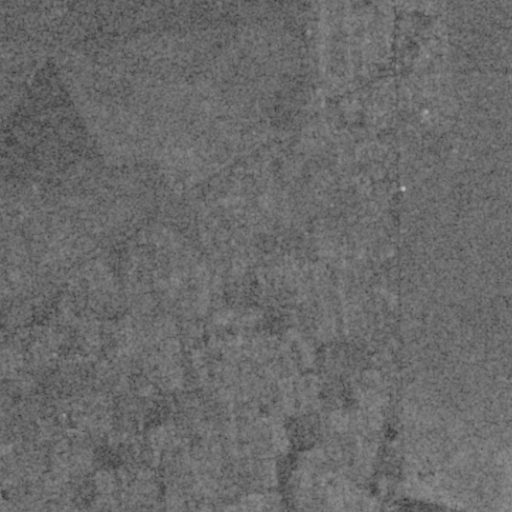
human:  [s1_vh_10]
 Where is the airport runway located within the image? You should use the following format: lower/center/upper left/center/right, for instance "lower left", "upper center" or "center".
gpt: The airport runway is located in the upper left of the image.
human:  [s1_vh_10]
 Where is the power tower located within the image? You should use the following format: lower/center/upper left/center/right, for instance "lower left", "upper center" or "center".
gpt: The power tower is located in the right of the image.
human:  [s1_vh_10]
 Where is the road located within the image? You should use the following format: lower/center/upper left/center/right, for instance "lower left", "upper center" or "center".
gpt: There is no road in the image.

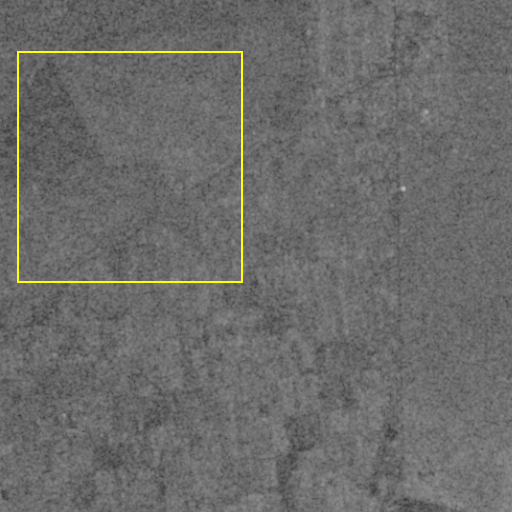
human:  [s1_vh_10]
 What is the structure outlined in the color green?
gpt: There is no green outline.
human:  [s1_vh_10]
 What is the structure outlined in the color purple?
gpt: There is no structure outlined in purple.